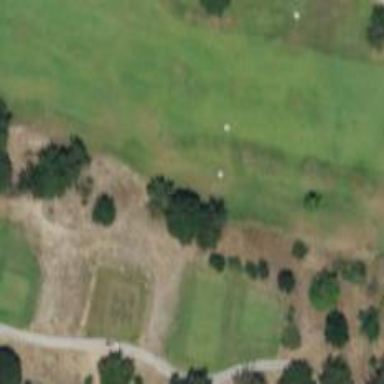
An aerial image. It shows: Golf fairway surrounded by grass.